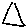
Label: triangle